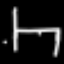
Label: chair